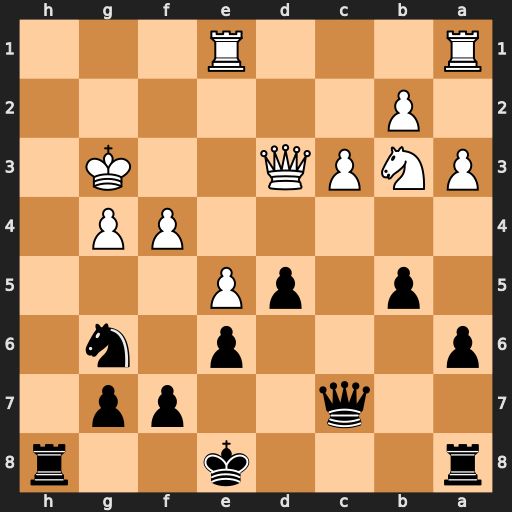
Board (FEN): r3k2r/2q2pp1/p3p1n1/1p1pP3/5PP1/PNPQ2K1/1P6/R3R3
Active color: b
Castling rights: kq
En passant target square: -
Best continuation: Rh3+ Kxh3 Nxf4+ Kh2 Nxd3